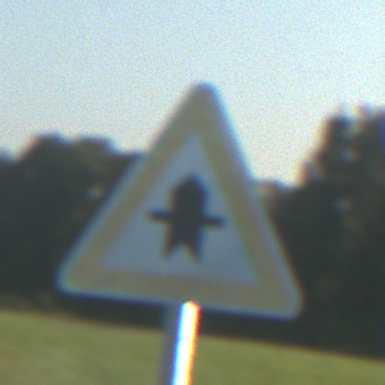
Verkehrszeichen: Vorfahrt
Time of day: MorningAfternoon
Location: Outdoor (Nature)
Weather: Clear
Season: NotSpecified
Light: Natural